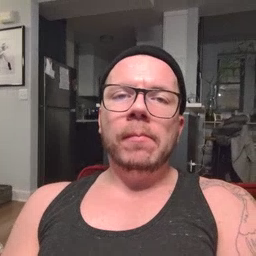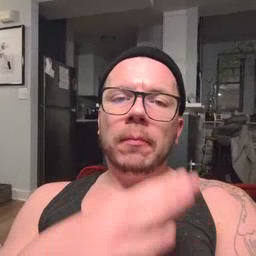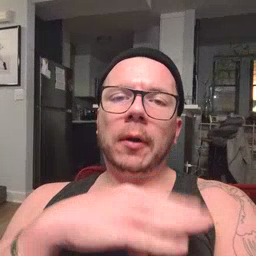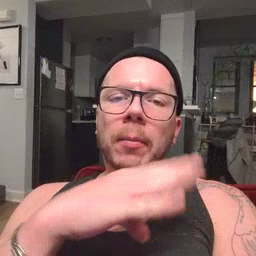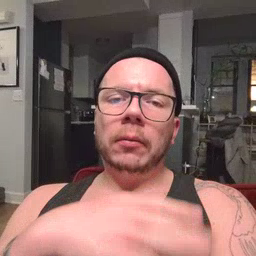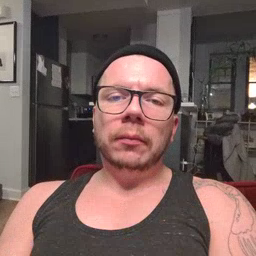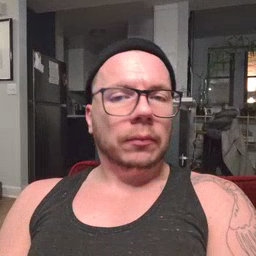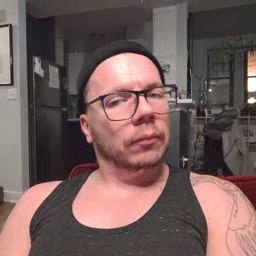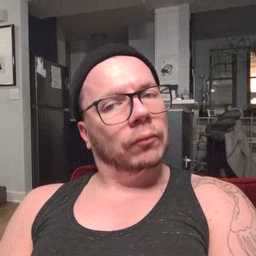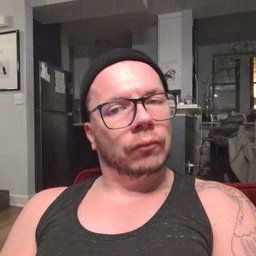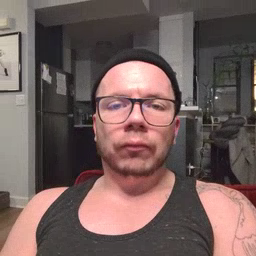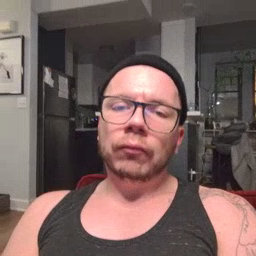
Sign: table